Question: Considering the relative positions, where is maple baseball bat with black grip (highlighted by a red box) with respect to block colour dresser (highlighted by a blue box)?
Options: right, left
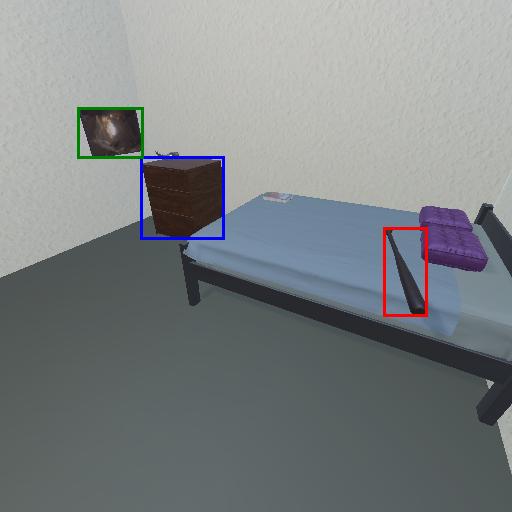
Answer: right